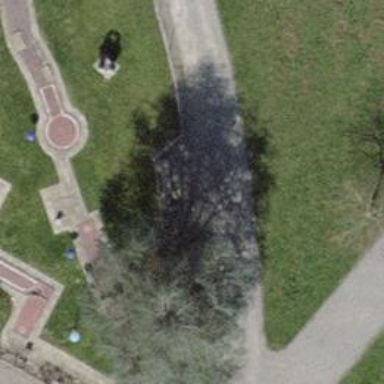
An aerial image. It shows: Bench for seating.